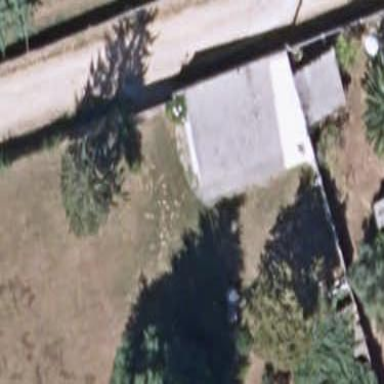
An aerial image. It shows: Simple house.